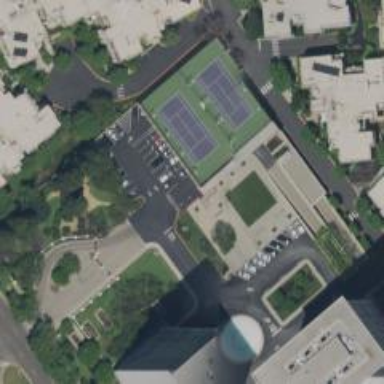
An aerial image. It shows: Tennis court on pitch designated for leisure land.